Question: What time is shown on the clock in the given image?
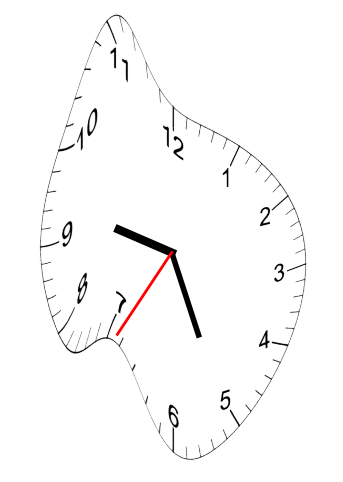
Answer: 09:25:35